【题型】解答题　【知识点】平面几何　【难度】medium
如图 1，在正方形 $ABCD$ 中，点 $E$，$F$ 分别在边 $AD$，$CD$ 上，且 $BF \perp CE$ 于点 $P$。

% 题目问题
(1) 求证：$BF = CE$． \\
(2) 如图 2，取 $AB$ 的中点 $G$，连接 $GP$，过点 $P$ 作 $PH \perp GP$，交 $BC$ 于点 $H$，连接 $GH$． \\
\quad ① 求证：$\triangle GPB \sim \triangle HPC$． \\
\quad ② 若 $AB = 6$，$CF = 2$，求 $GH$ 的长．
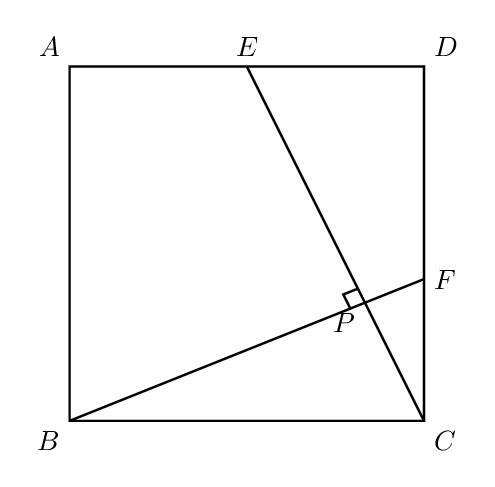
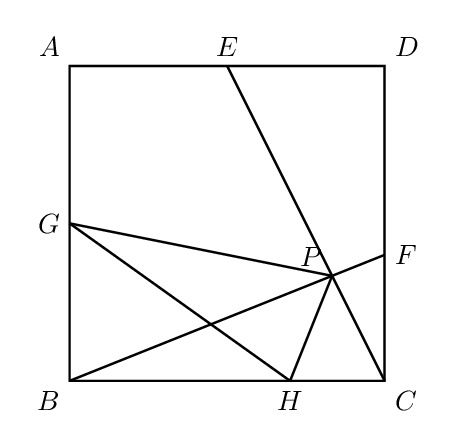
【解答】

\noindent \textbf{【答案】} (1)见解析；(2)①见解析；②$\boldsymbol{\sqrt{34}}$

\vspace{0.2cm}
\noindent \textbf{【分析】} 本题考查了全等三角形的判定与性质，相似三角形的判定与性质，正方形的性质，熟记全等三角形的判定与性质，相似三角形的判定与性质，正方形的性质是解题的关键．
(1) 证明$\triangle BCF \cong \triangle CDE(\text{ASA})$，即可得出结论；
(2) ①由$PH \perp GP$，$BF \perp CE$得$\angle GPB = \angle CPH$，再证明$\angle GBP = \angle HCP$即可推出结论；②先得出$BH$的长，再根据勾股定理求出$GH$的长即可．

\vspace{0.2cm}
\noindent \textbf{【详解】}
(1) 证明：$\because$四边形$ABCD$是正方形，
$\therefore BC = CD$，$\angle BCF = \angle CDE = 90^\circ$．
$\because BF \perp CE$，
$\therefore \angle BPC = 90^\circ$，
$\therefore \angle FBC + \angle BCP = \angle BCP + \angle ECD = 90^\circ$，
$\therefore \angle FBC = \angle ECD$，
$\therefore \triangle BCF \cong \triangle CDE(\text{ASA})$，
$\therefore BF = CE$．

(2) 解：
①证明：$\because PH \perp GP$，$BF \perp CE$，
$\therefore \angle GPH = \angle BPC = 90^\circ$，即$\angle GPB + \angle BPH = \angle BPH + \angle HPC = 90^\circ$，
$\therefore \angle GPB = \angle HPC$．
$\because \angle FBC = \angle ECD$，$\angle FBC + \angle GBP = \angle ECD + \angle HCP = 90^\circ$，
$\therefore \angle GBP = \angle HCP$，
$\therefore \triangle GPB \sim \triangle HPC$；

②$\because \angle BPC = \angle CPF = 90^\circ$，$\angle FBC = \angle ECD$，
$\therefore \triangle BPC \sim \triangle CPF$，
$\therefore \dfrac{BP}{CP} = \dfrac{BC}{CF}$，
$\because$四边形$ABCD$是正方形，
$\therefore BC = AB = 6$，
$\therefore \dfrac{BP}{CP} = \dfrac{BC}{CF} = \dfrac{6}{2} = 3$．
$\because G$是$AB$的中点，
$\therefore BG = \dfrac{1}{2}AB = 3$．
$\because \triangle GPB \sim \triangle HPC$，
$\therefore \dfrac{GB}{HC} = \dfrac{BP}{CP} = 3$，
$\therefore HC = \dfrac{1}{3}GB = \dfrac{1}{3} \times 3 = 1$，
$\therefore BH = BC - HC = 6 - 1 = 5$．
在$\text{Rt}\triangle GBH$中，$GH = \sqrt{GB^2 + BH^2} = \sqrt{3^2 + 5^2} = \sqrt{34}$．